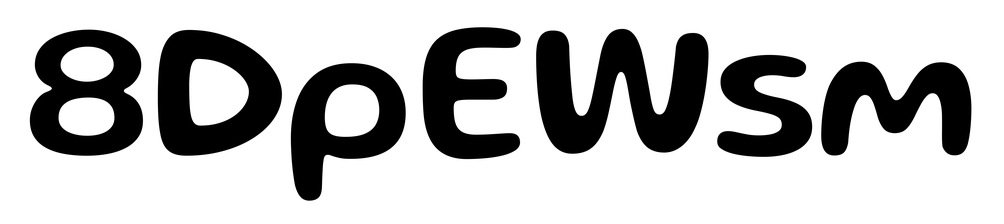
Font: Gluten_Medium